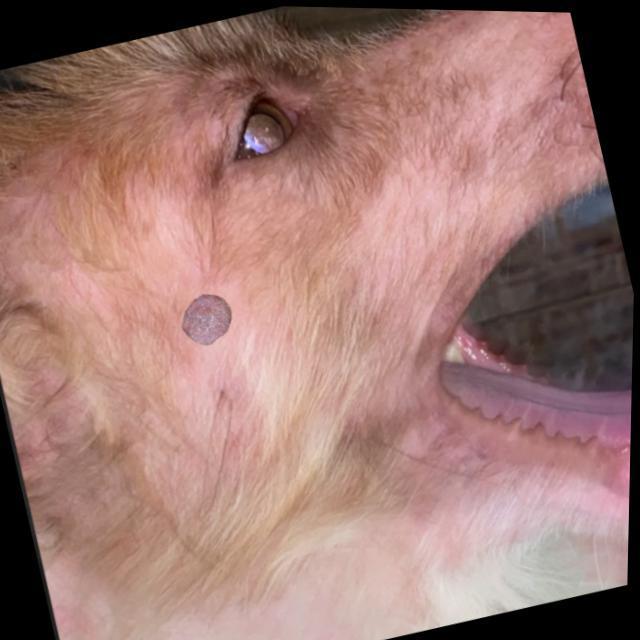
Canine ringworm (Dermatophytosis) — fungal infection caused by Microsporum or Trichophyton. Presents with circular alopecia, scaling, crusting, and broken hairs.